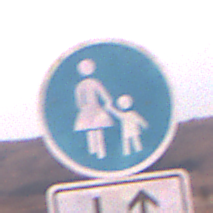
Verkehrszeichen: Gehweg
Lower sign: RichtungsangabeDurchPfeile8
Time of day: SunriseSunset
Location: Outdoor (Nature)
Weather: PartlyCloudy
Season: NotSpecified
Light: Natural